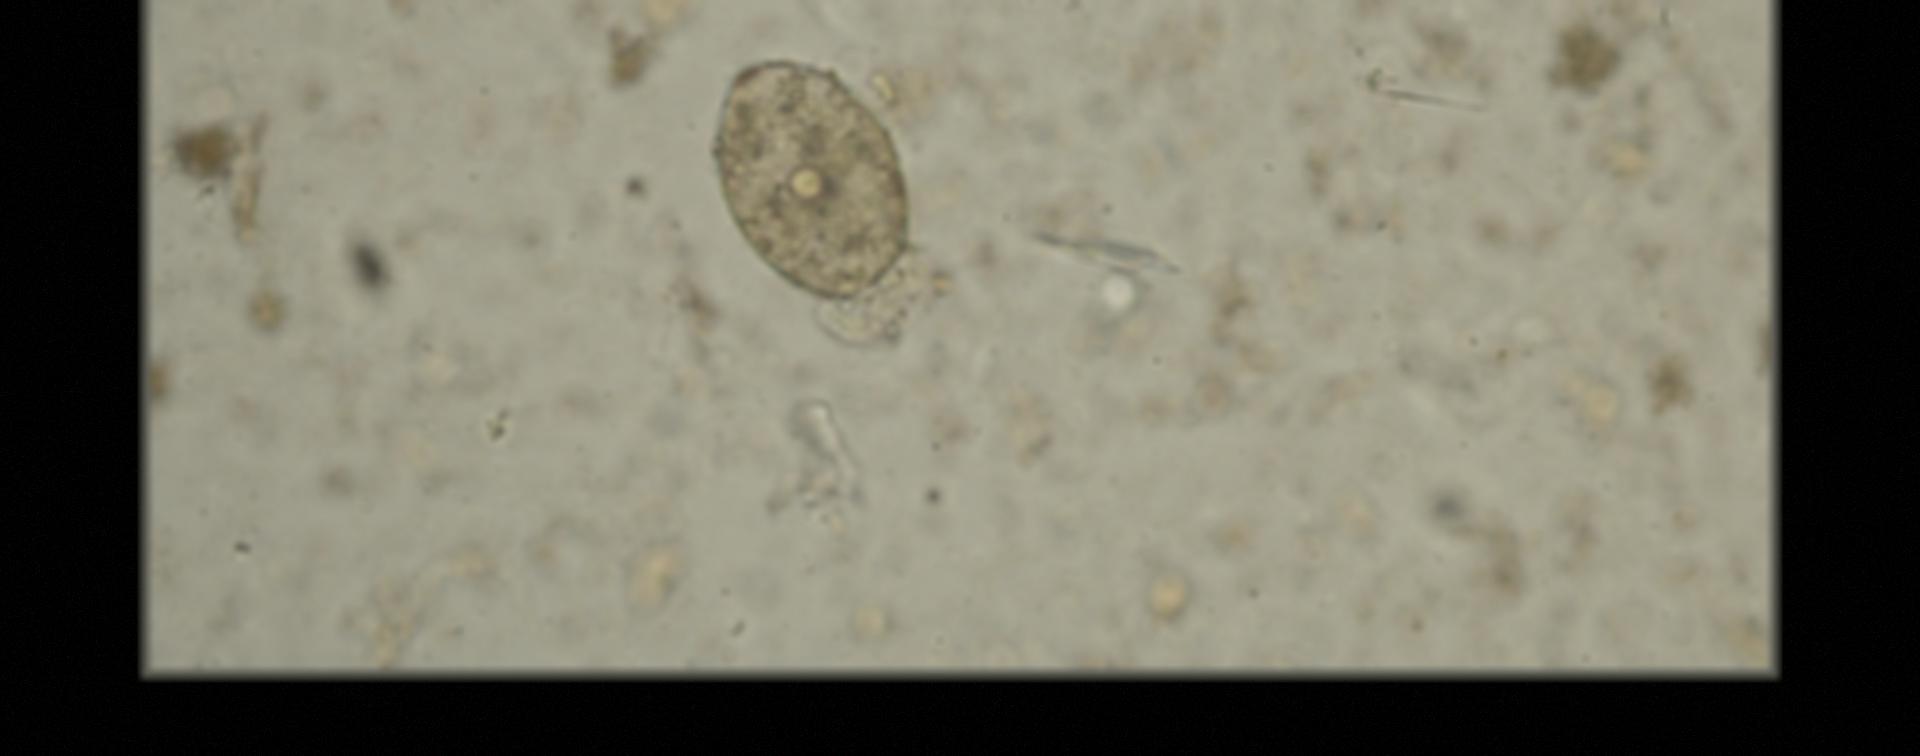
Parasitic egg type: Fasciolopsis buski